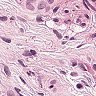
Metastatic tissue present: yes